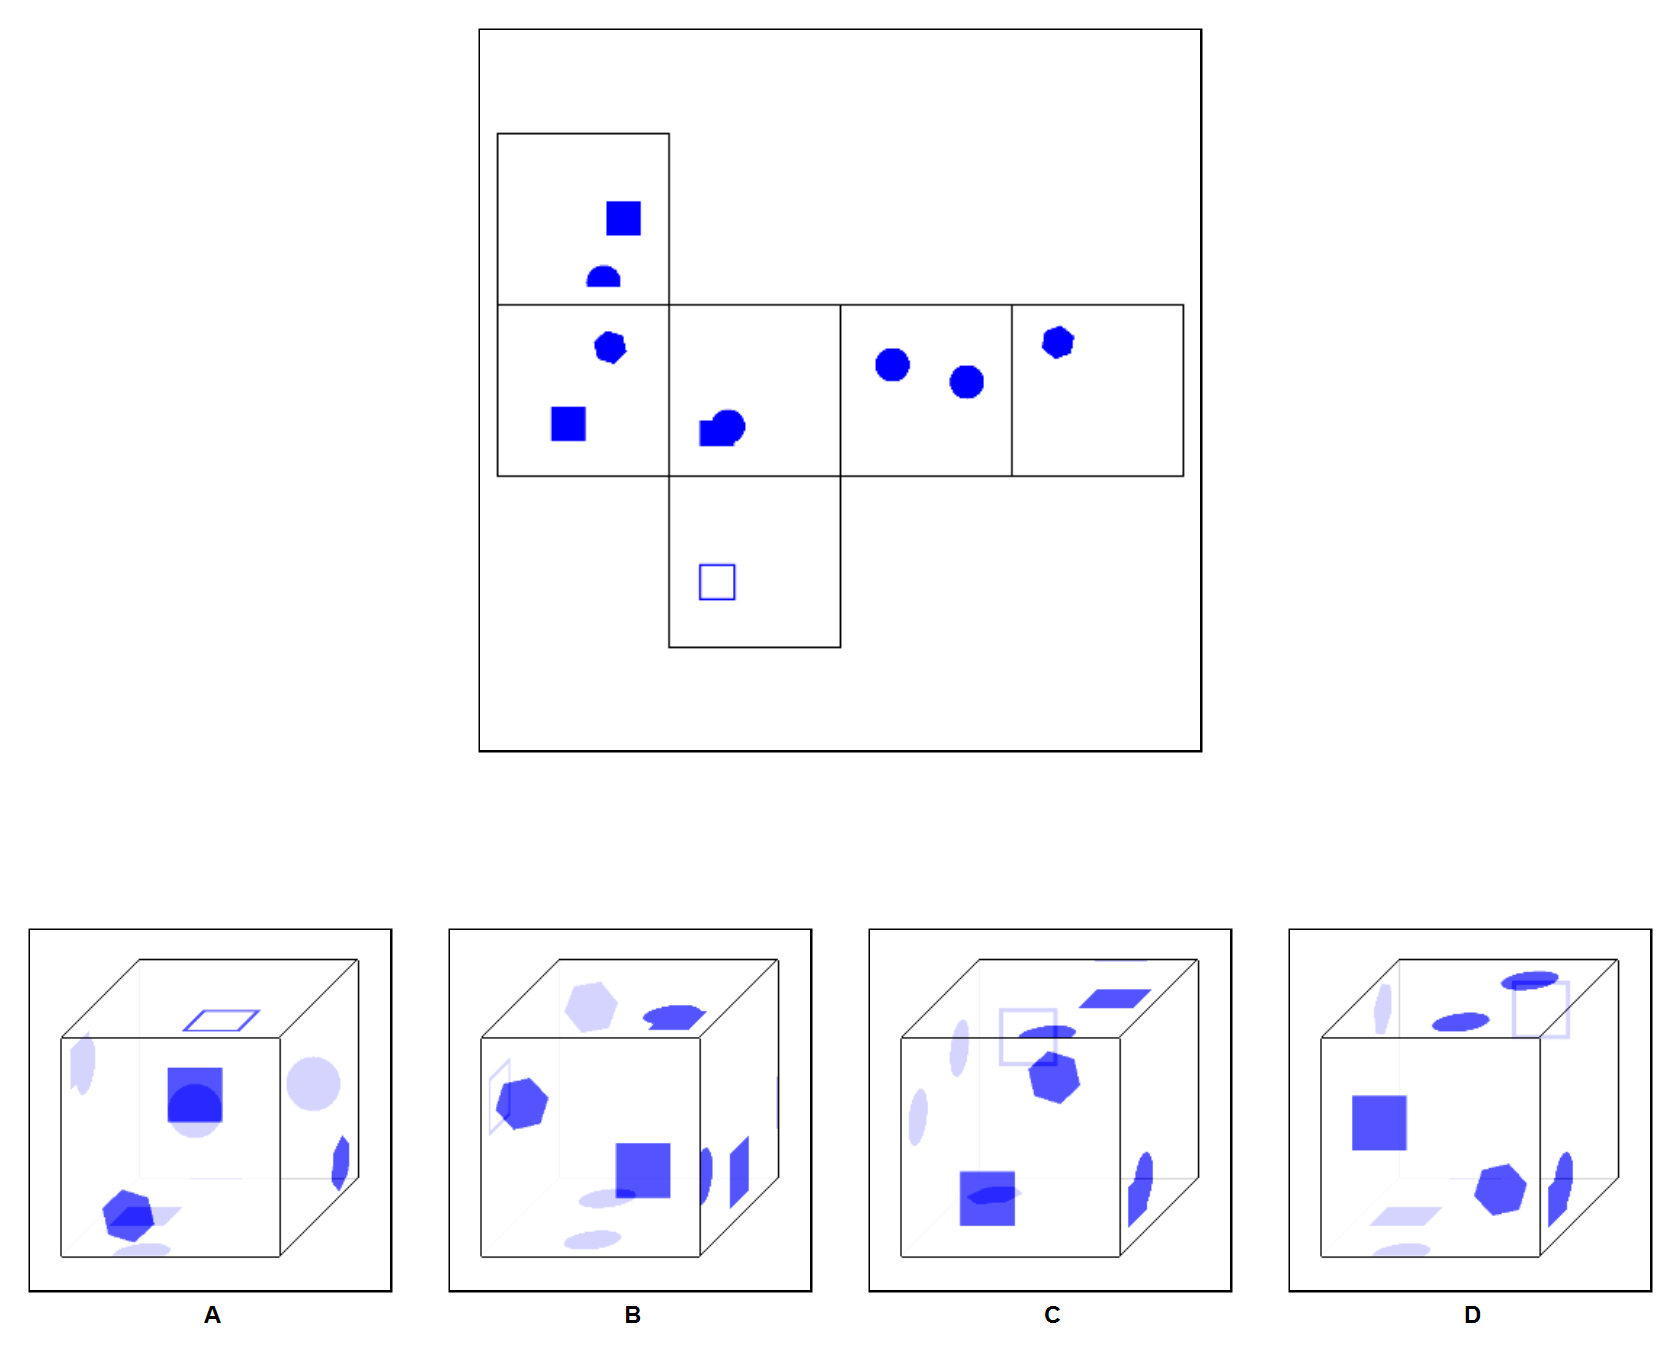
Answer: A